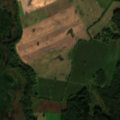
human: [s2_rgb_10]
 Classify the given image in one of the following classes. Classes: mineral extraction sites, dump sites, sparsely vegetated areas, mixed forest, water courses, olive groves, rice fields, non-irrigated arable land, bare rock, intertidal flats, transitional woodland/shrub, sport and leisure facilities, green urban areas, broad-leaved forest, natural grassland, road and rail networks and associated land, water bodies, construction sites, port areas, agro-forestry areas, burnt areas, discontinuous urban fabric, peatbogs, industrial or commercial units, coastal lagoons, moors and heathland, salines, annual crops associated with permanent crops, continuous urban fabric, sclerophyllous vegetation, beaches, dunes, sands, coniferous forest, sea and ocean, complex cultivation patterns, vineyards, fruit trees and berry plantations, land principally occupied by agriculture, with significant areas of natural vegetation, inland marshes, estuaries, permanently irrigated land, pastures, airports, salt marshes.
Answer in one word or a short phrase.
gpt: non-irrigated arable land, pastures, mixed forest, transitional woodland/shrub, water bodies